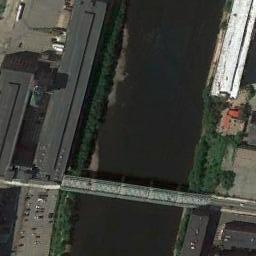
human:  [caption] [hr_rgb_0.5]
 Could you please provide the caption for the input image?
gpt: There is a bridge over the river with some buildings and trees beside .

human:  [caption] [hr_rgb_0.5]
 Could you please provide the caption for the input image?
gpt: A bridge built on a dark green river and some buildings on both sides of the river .

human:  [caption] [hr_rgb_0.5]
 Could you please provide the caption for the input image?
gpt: The water under the bridge is green .

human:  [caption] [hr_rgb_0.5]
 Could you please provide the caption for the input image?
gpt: A bridge connects the land on both sides of the turquoise water  There are arched supports on the bridge  There are many buildings on the land and many cars are parked .

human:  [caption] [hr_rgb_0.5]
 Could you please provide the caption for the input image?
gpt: There are many buildings beside the bridge .